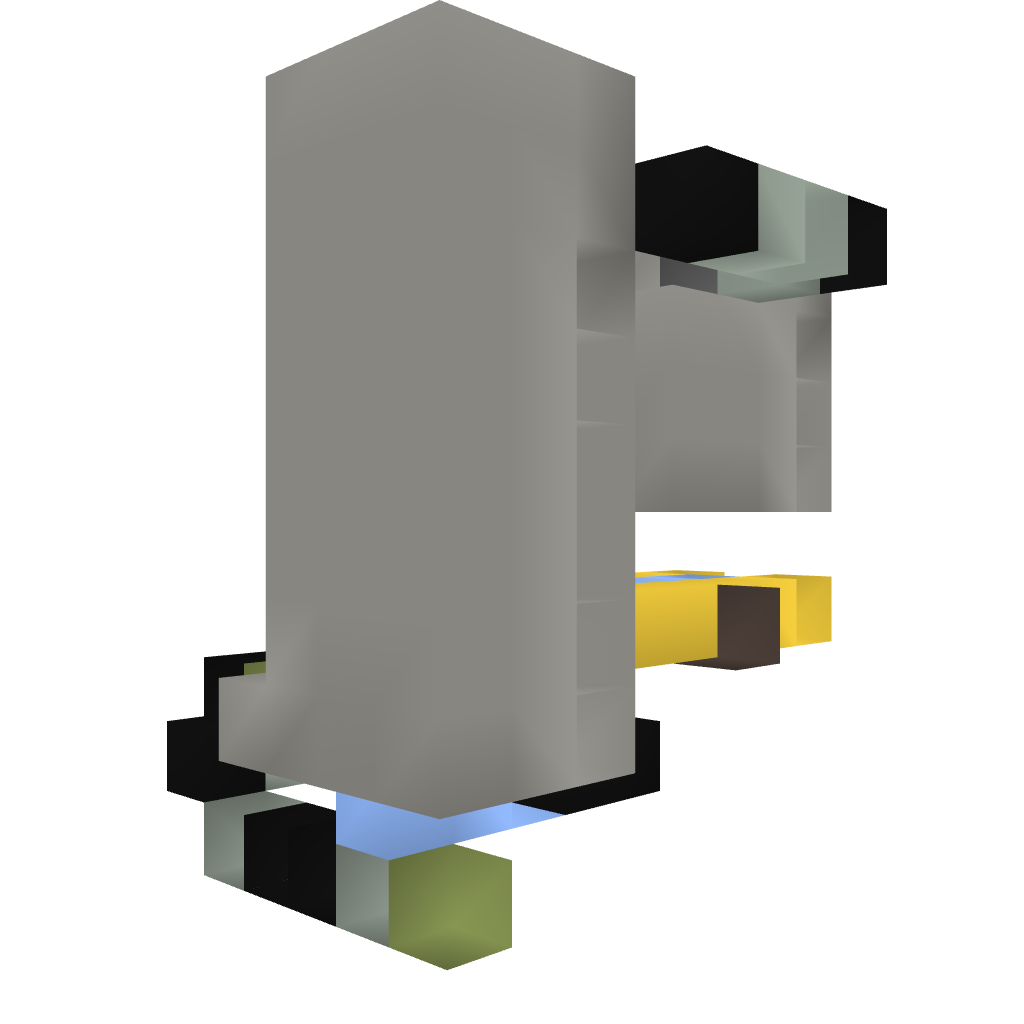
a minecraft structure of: Redstone Fish Tank